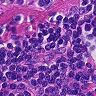
Metastatic tissue present: no